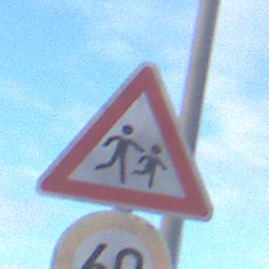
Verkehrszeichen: KinderLinks
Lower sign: Geschwindigkeit60
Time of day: SunriseSunset
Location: Outdoor (Suburban)
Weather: PartlyCloudy
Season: NotSpecified
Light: Natural